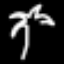
Label: palm tree